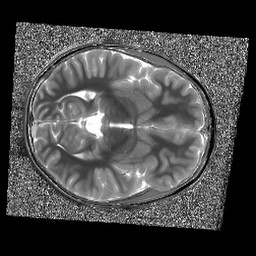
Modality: T1map
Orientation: axial
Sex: male
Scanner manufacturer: siemens
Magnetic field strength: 3 T
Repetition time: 5 s
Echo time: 0.00368 s